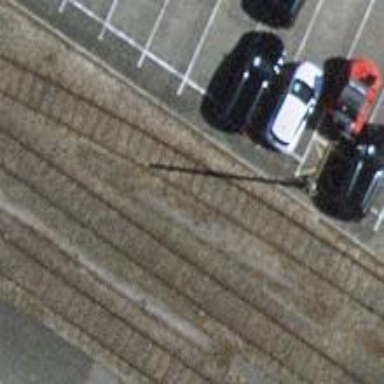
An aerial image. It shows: Single-track railway spur.